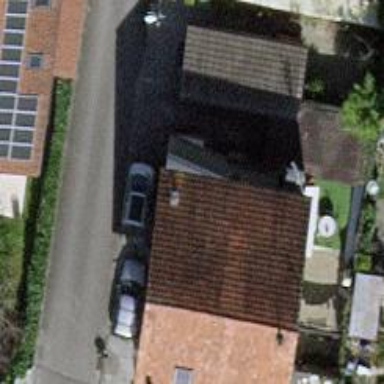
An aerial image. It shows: Gabled house with the roof oriented across.